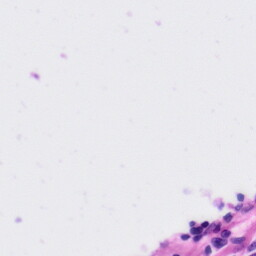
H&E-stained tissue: Tonsil